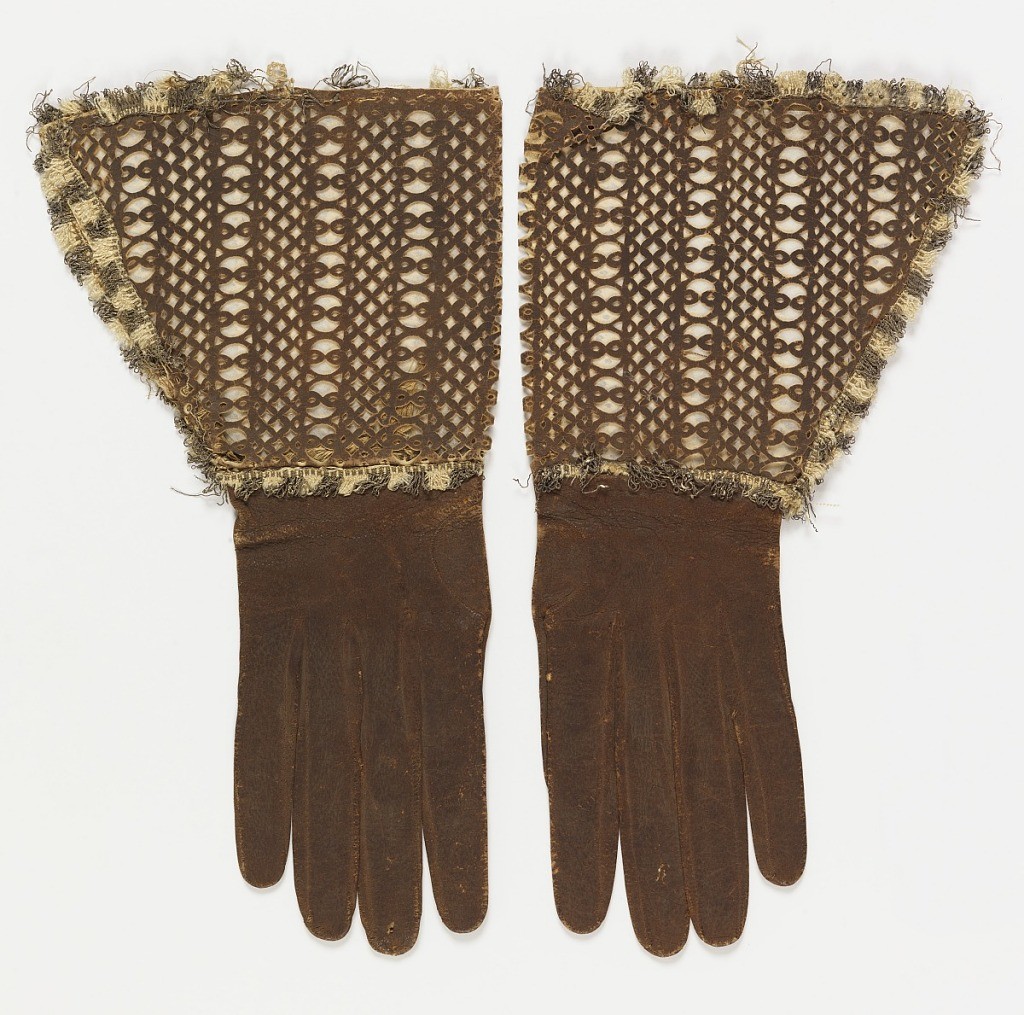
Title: Gloves
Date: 17th century
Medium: leather, silk, metallic thread
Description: Leather gloves with gauntlet cuffs of cut leather in a lace-like pattern. Lined with brown silk and edged with fringe.